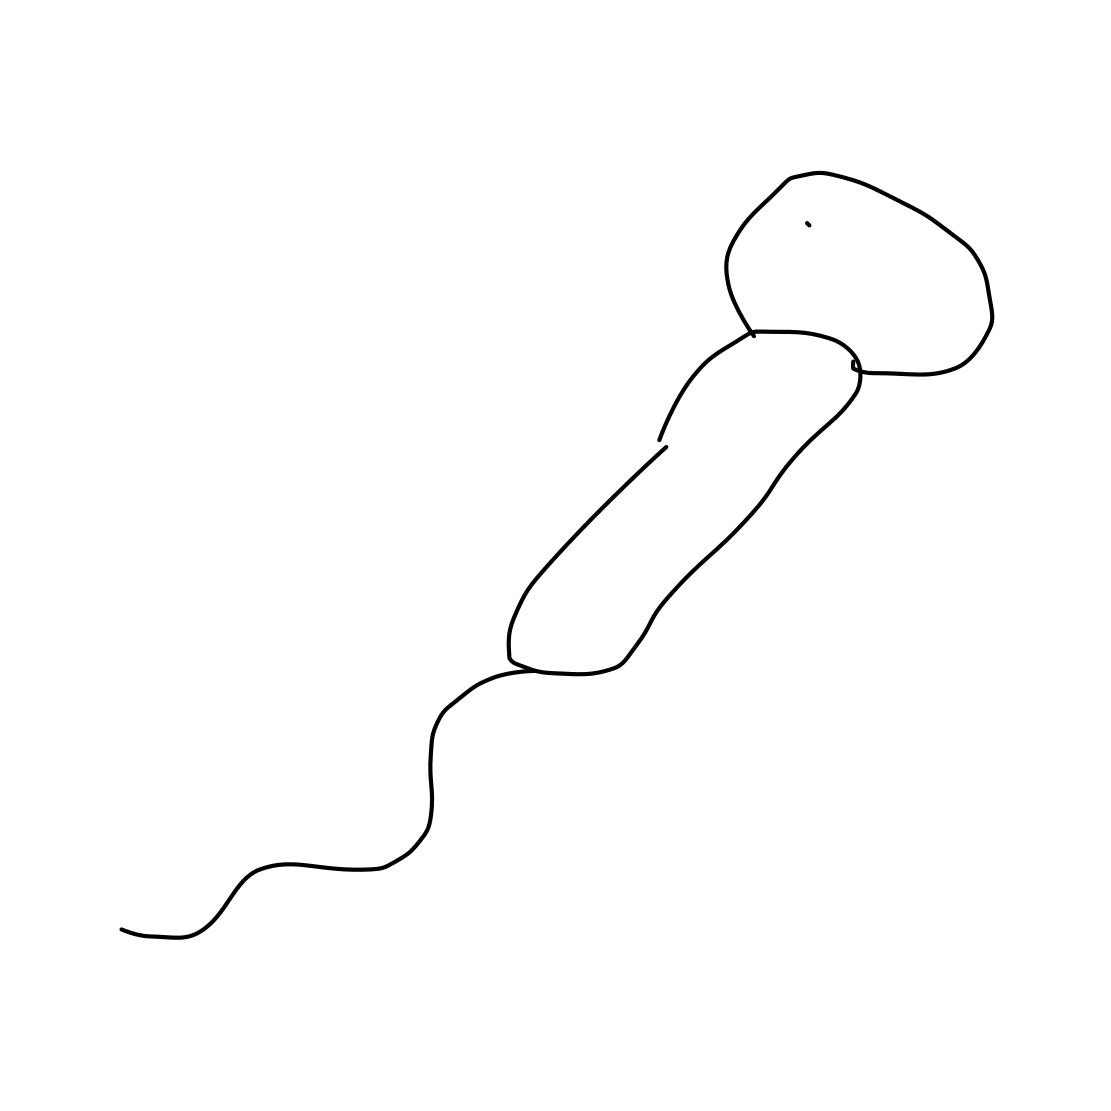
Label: microphone